Question: I am using Java's Graphics2D to draw on a component using AffineTransform's to manipulate my drawing.
Graphics2D offers an method transform for this, which takes an AffineTransform.
Sometimes I need to manipulate a point manually without using the builtin-transformation.
But when I try to transform a point using the same transformation I gave to Graphics2D.transform sometimes the resulting point is not the same.
The following code reproduces the problem (It's Scala code, but I think you can imagine the Java code.):
'''
var transformationMatrix = new AffineTransform()
/*
* transformationMatrix is modified throughout the program
* ...
*/
override def paintComponent(g: Graphics2D) = {
super.paintComponent(g)
/* 1. transform using graphics transform */
g.transform(transformationMatrix)
g.setColor(Color.RED)
g.fill(new Rectangle(0, 0, 1, 1))
/* 2. transform point manually */
g.setTransform(new AffineTransform) // reset transformation to standard
val p0 = new Point(0, 0)
val pDest = new Point()
transformationMatrix.transform(p0, pDest)
g.setColor(Color.BLUE)
g.fill(new Rectangle(pDest.x, pDest.y, 1, 1)
}
'''
The blue rectangle (manually calculated) overdraws the red one (calculated by transform).

I admit that my transformationMatrix is not really integer, but that should'nt be the problem, should it?
'''
affineTransform = 1.1, 0.0, 520.55
0.0, 1.1, 182.54999999999995
0.0, 0.0, 1.0
'''
Is this a bug or am I missing some deep insight?
: You can the bug, if you set transformationMatrix to
'''
transformationMatrix = new AffineTransform(1.1, 0.0, 0.0, 1.1, 521.55, 183.54999999999995)
'''
at the beginning of paintComponent. Please note, that g is of type Graphics2D.
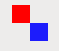
Answer: Well, you are doing two different things.
In (1) you are subjecting a shape (and it is irrelevant that it is 'Rectangle' and not 'Rectangle2D.Double') to a transform that yields fractional coordinates. It only is painted aliased, because you haven't set specific rendering hints ('RenderingHints.KEY_ANTIALIASING' -> 'RenderingHints.VALUE_ANTIALIAS_ON', and 'RenderingHints.KEY_STROKE_CONTROL' -> 'RenderingHints.VALUE_STROKE_PURE').
In (2) you are subjecting to the transform, and into aliased coordinates ('Point' instead of 'Point2D.Double'). Then successively construct a rectangle from that point.
Clearly there may be very different things happening under the hood, and I wouldn't expect at all that transforming into an integer point versus painting floating point shapes in an aliasing graphics context yield the same results.
(Without testing) I would guess that a valid equivalent statement for (1) would be
'''
g.fill(transformationMatrix.createTransformedShape(new Rectangle(0, 0, 1, 1)))
'''